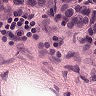
Metastatic tissue present: yes